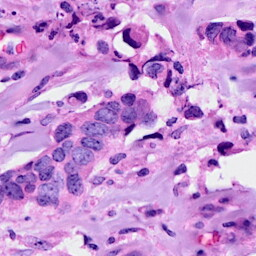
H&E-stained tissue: Breast